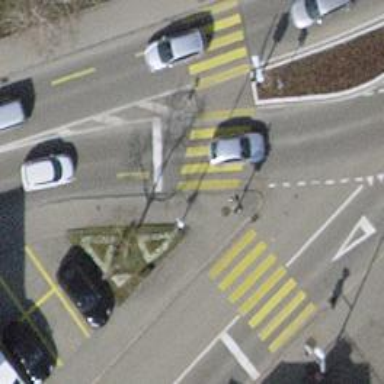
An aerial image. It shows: Road with traffic signals.